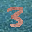
Label: 3